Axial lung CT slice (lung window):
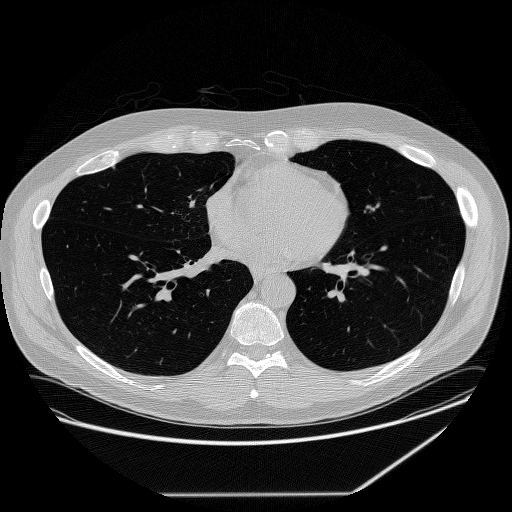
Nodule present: yes
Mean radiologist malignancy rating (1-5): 2